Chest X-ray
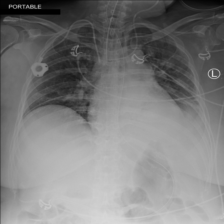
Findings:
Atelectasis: positive
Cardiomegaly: negative
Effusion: positive
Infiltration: positive
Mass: negative
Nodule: negative
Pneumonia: negative
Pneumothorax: negative
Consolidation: negative
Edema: negative
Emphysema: negative
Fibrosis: negative
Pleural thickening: negative
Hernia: negative